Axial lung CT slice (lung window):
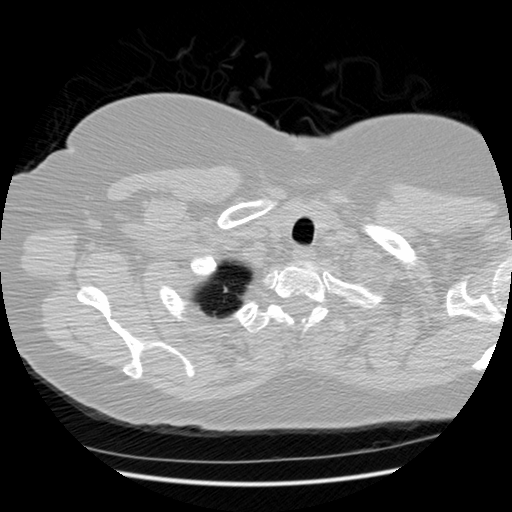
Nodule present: no